Aerial crown-view tile of a tropical tree (Barro Colorado Island, Panama), acquired 20240611:
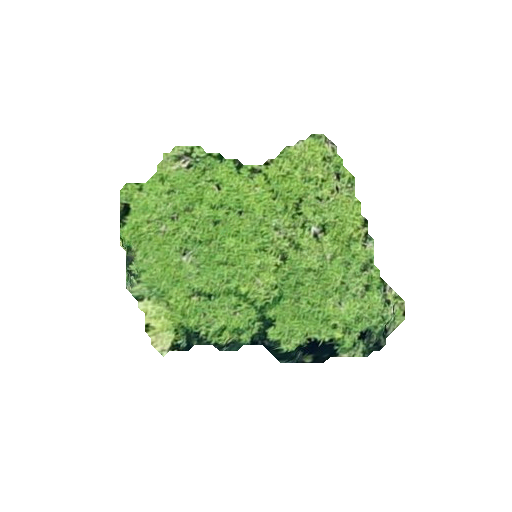
Species: Astronium graveolens
GBIF accepted scientific name: Astronium graveolens
Crown area: 74.902 m²